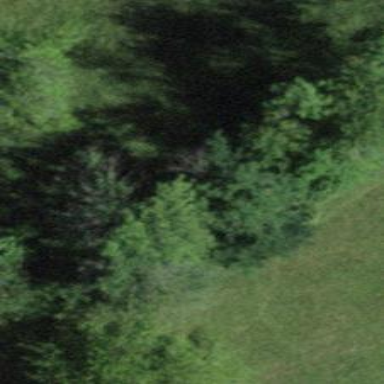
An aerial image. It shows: Forest area.